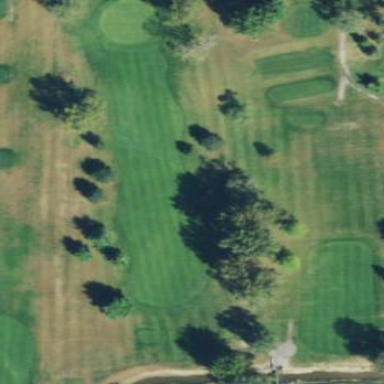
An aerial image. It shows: Golf fairway surrounded by grass.